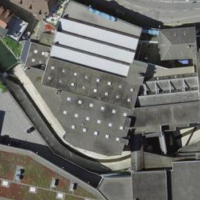
EUNIS habitat code: 54
Species observed at this site:
Chamaenerion dodonaei